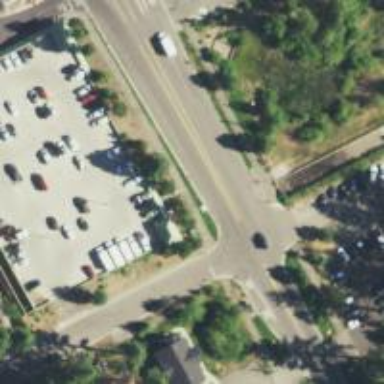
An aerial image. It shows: Secondary road with separate asphalt sidewalks.